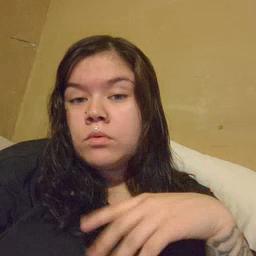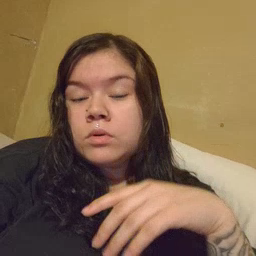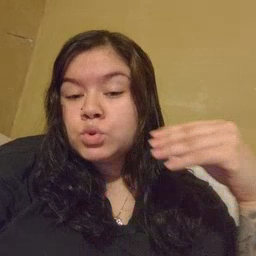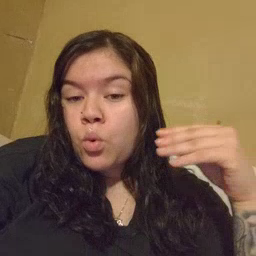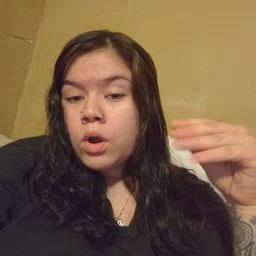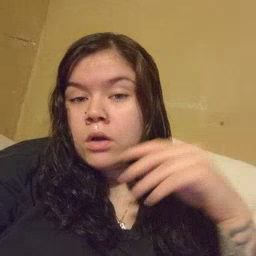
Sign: store